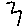
Label: zigzag